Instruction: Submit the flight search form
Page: home
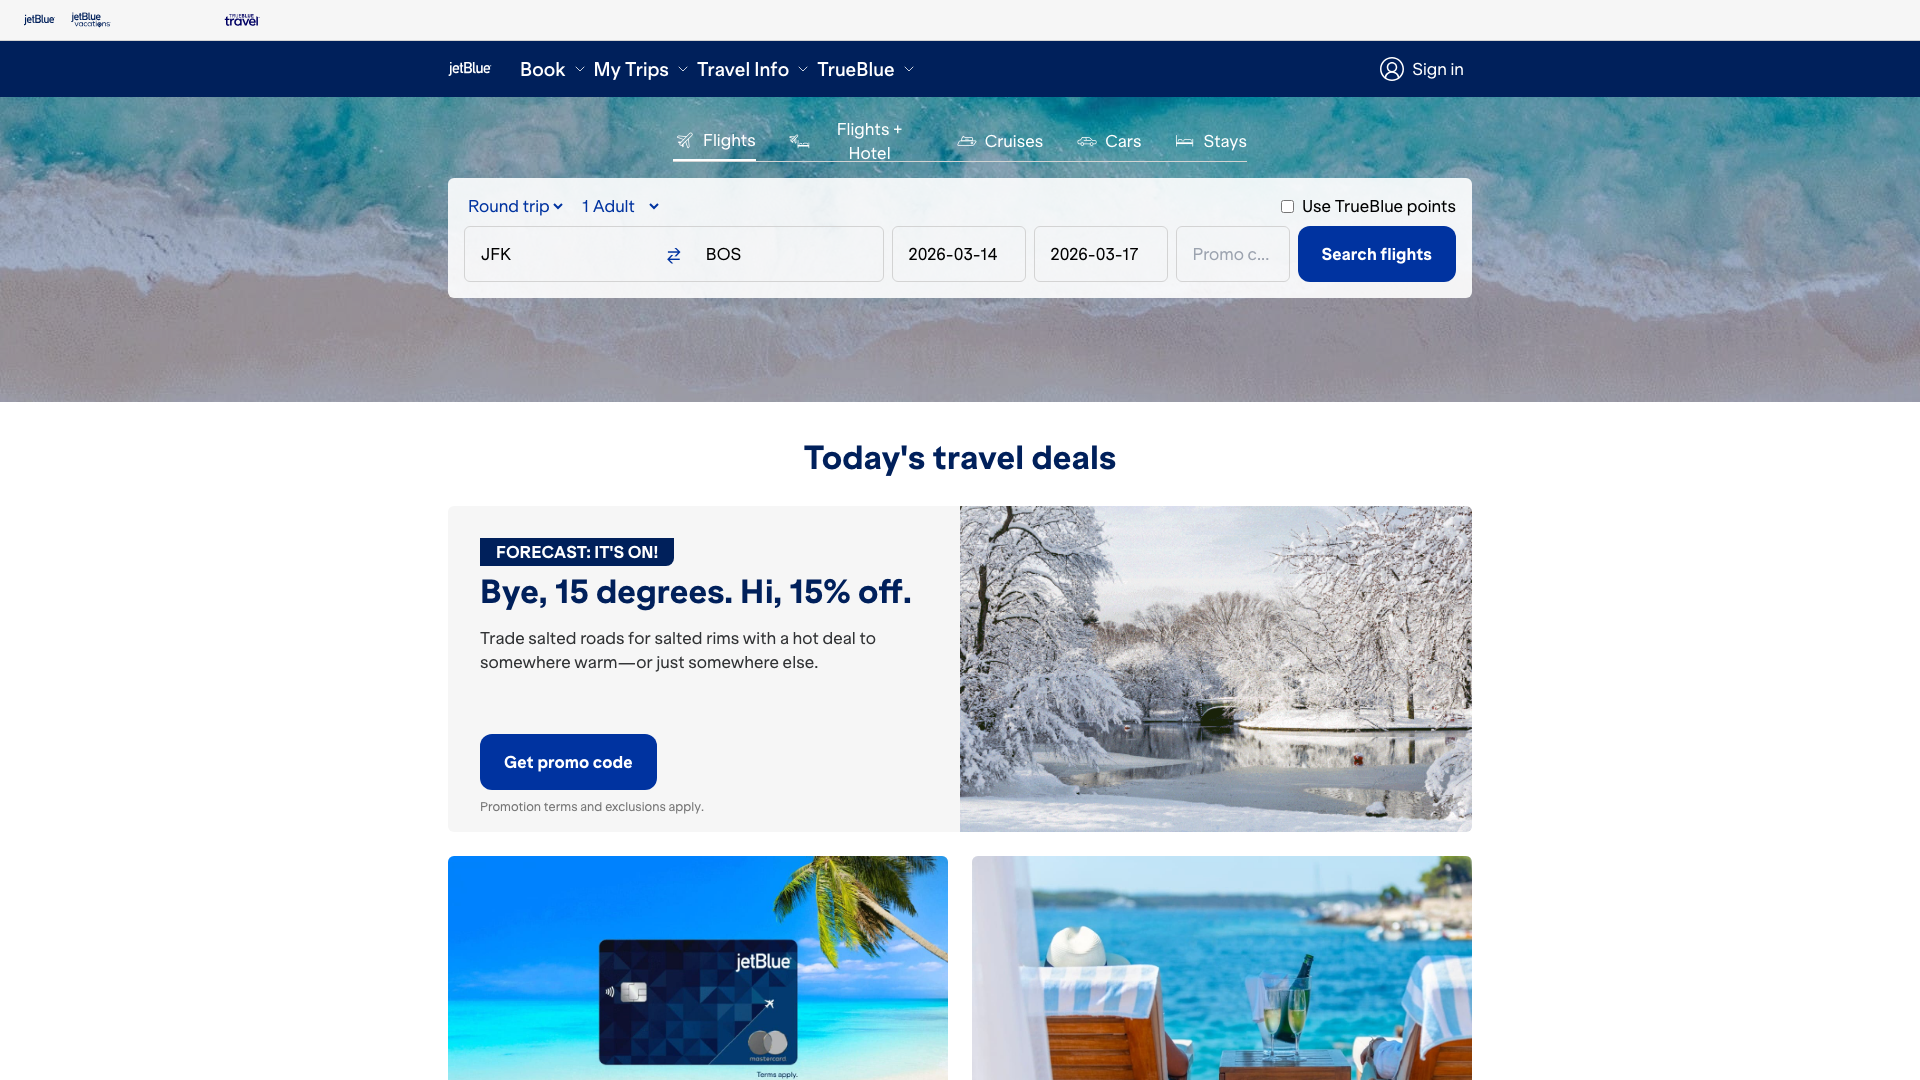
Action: click